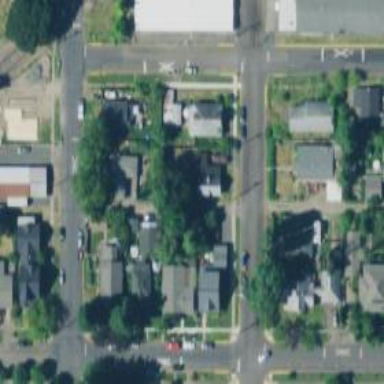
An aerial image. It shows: Alley classified as service road.